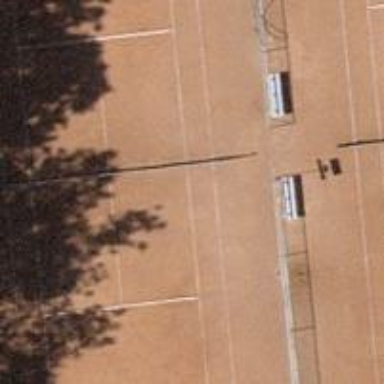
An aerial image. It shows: Clay tennis court in leisure land pitch.